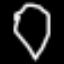
Label: diamond